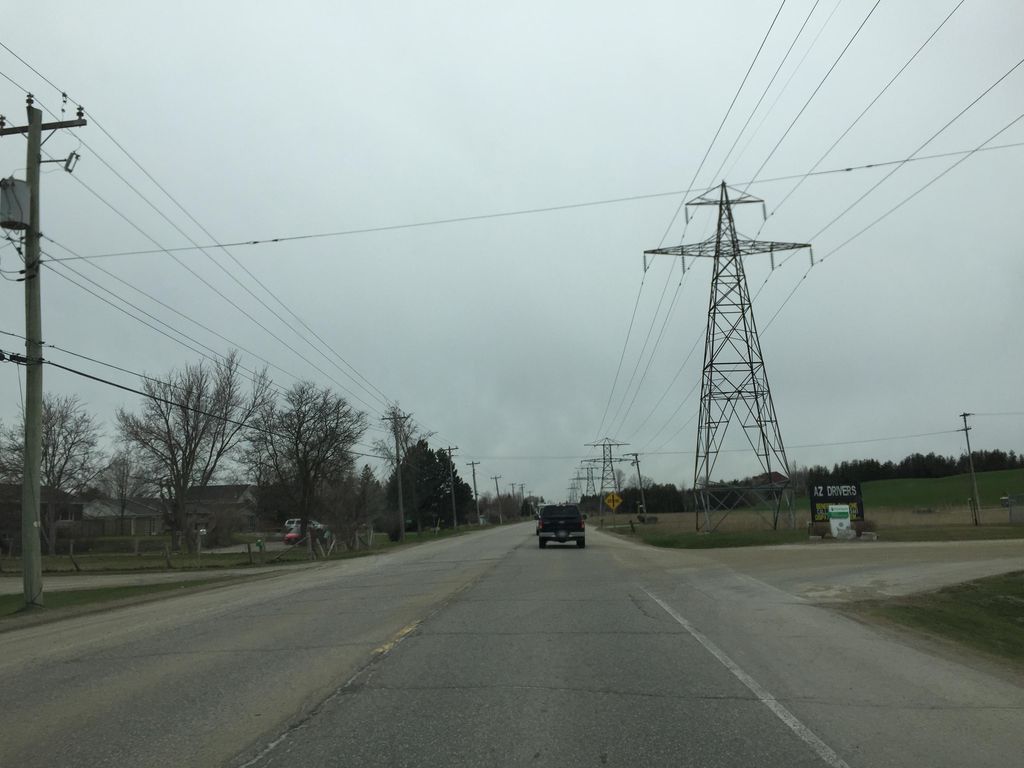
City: kitchener-waterloo